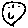
Label: smiley face